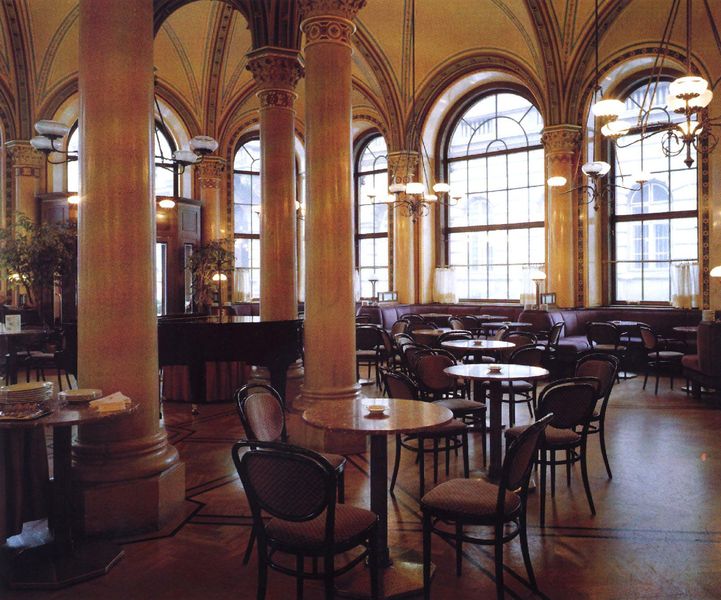
Titel: Palais Ferstel
Künstler: Heinrich Ferstel
Standort: Wien (EU - AUT)
Schlagwörter: dunkel, flügel, bar, cafe, cafehaus, fenster, kaffeehaus, lampen, licht, marmor, raum, stühle, säulen, tisch, tische, teller, boden, sessel, decke, pflanzen, rund, bogen, parkett, leer, jugendstil, kaffee, klavier, kronleuchter, leuchter, lüster, metall, parkettboden, foto, bögen, eingang, restaurant, kuchen, intarsien, thonet, rundbögen, zentral, wien, gothik, fotographie, aschenbecher, rundbogenfenster, bogenfenster, fensterfront, luster, central, pendelleuchte, bughoz, sprossenfester, cafe central, aschenmbecher